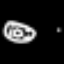
Label: donut